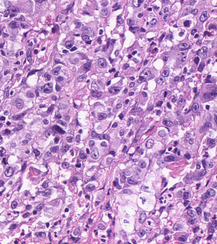
Tumor epithelial tissue: yes
Tumor-associated stroma tissue: no
Normal tissue: no